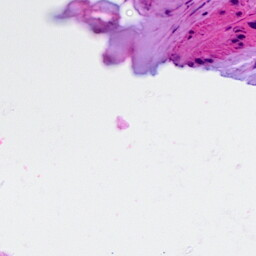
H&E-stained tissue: Breast